Question: I am wondering how to initialize an object in python with only named args, and nothing else, if this is possible.

If the order of self.name = name and self.age = age are swapped, the error is with initializing age. I have these given as keyword args to the object, so why is that not enough? I saw a class in dive into python instantiated with explicitly named keyword arguments and their default (filename=None), so I assumed **kwargs would work too. Thank you
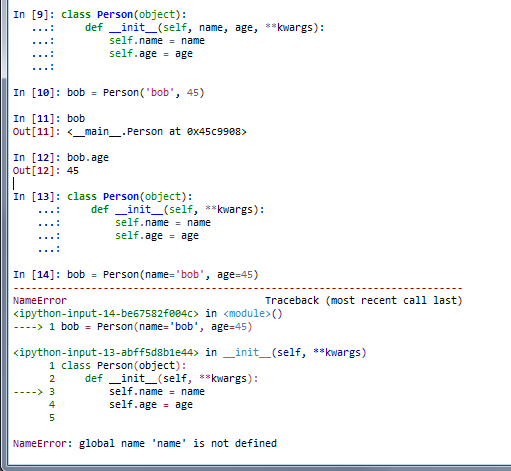
Answer: What you're missing is that kwargs need to be explicitly retrieved by name. Here's a modified version of your code, to illustrate. Note the initialization of 'name' and 'age'.
'''
class Person(object):
def __init__(self, **kwargs):
self.name = kwargs.get('name')
self.age = kwargs.get('age')
# you'll probably want to check that all required
# members were initialized.
bob = Person(name='bob', age=45)
print bob
print bob.age
'''
Output:
'''
<__main__.Person object at 0x1074e0bd0>
45
'''